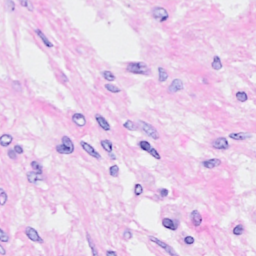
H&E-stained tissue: Breast